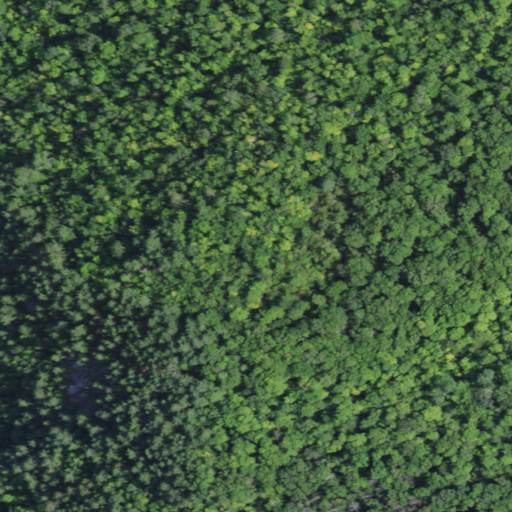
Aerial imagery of mountain in New York named The Dam Hill containing deciduous forest, evergreen forest, and mixed forest